Question: I'm going to develop a UI something like the image below, but I don't know how can I get boxes likes this with shadows behind ?
How can I achieve this ? I'm wondering if TableLayout may be a good tool for this but I don't know where to start and how to add shadows. Any helps appreciated.

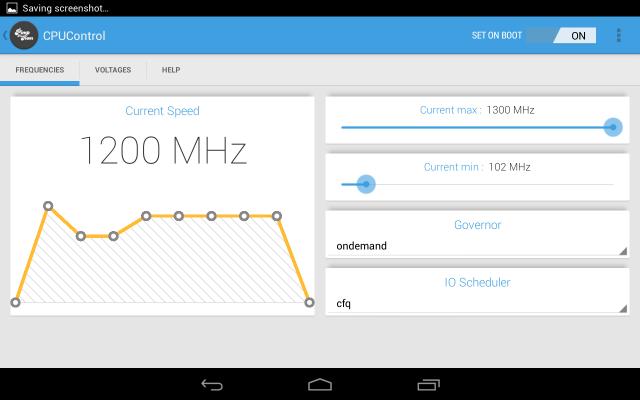
Answer: You can also use 9-patched images. <URL> you can find a good tutorial.